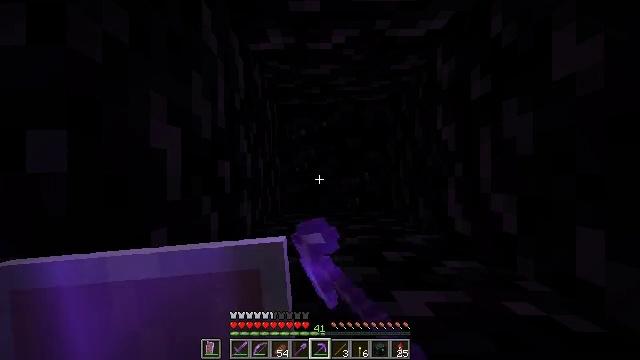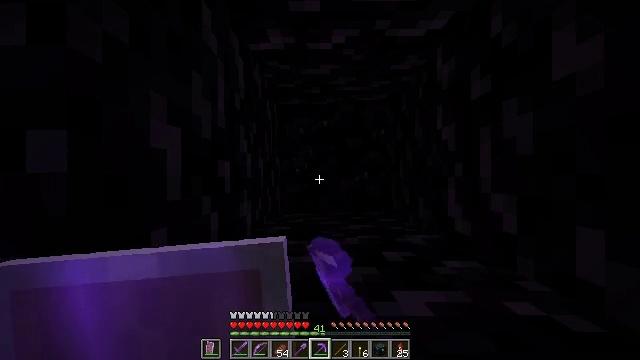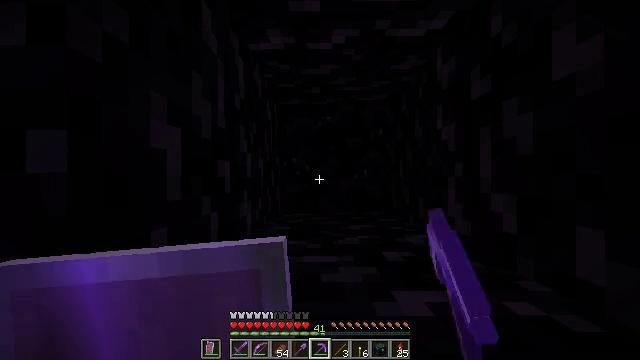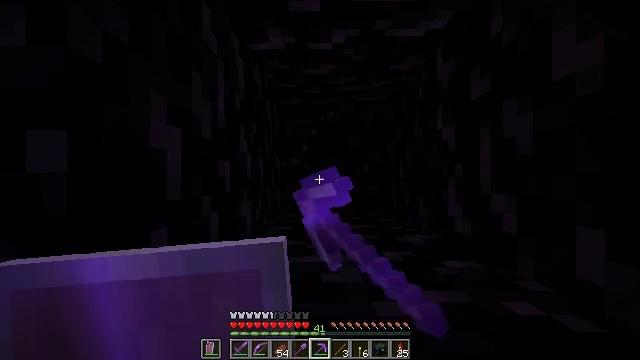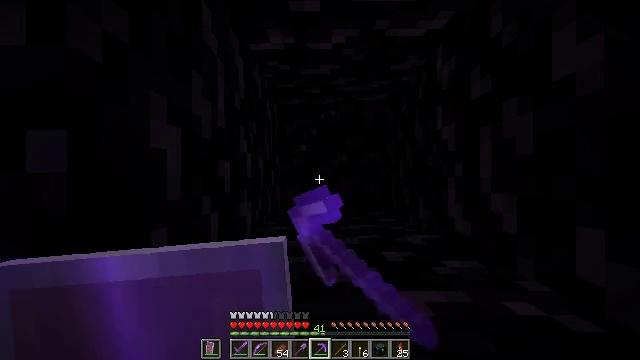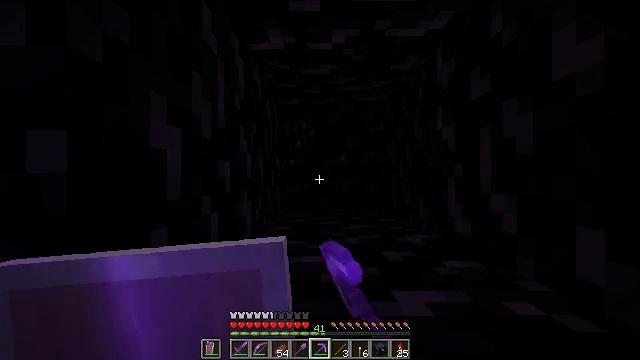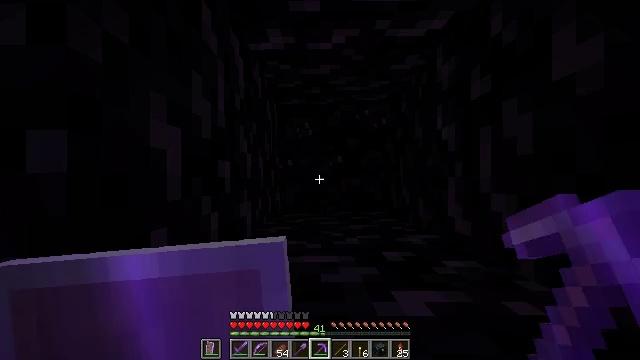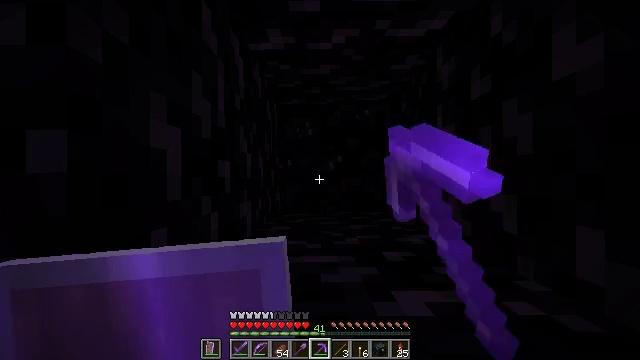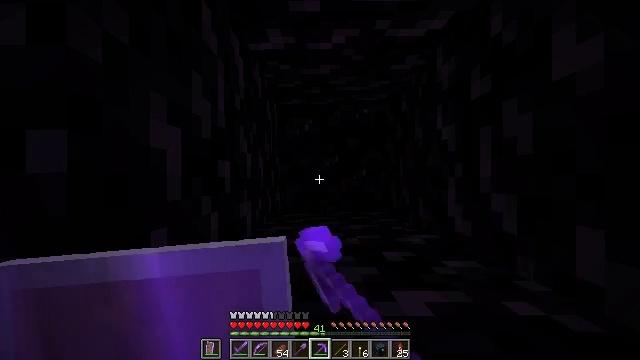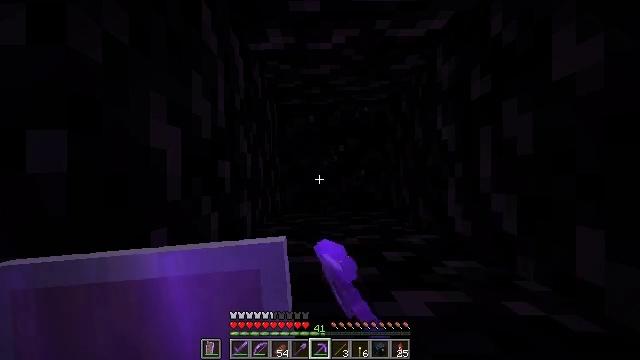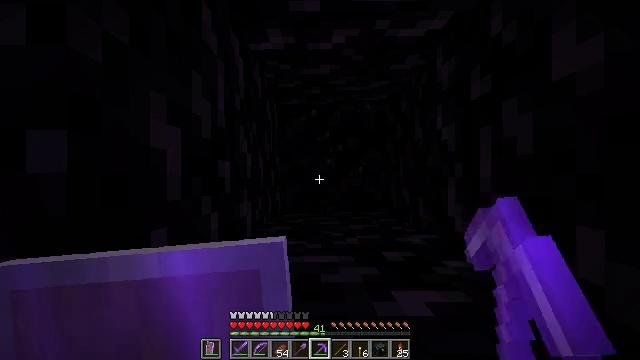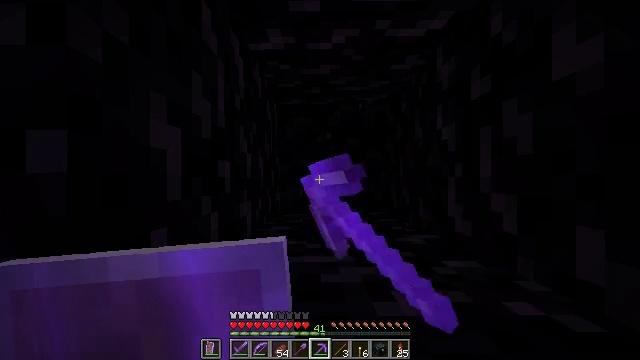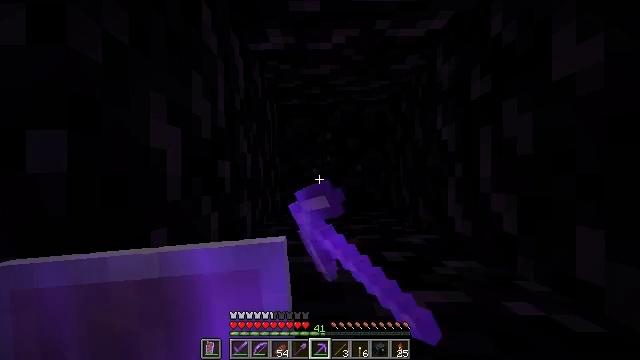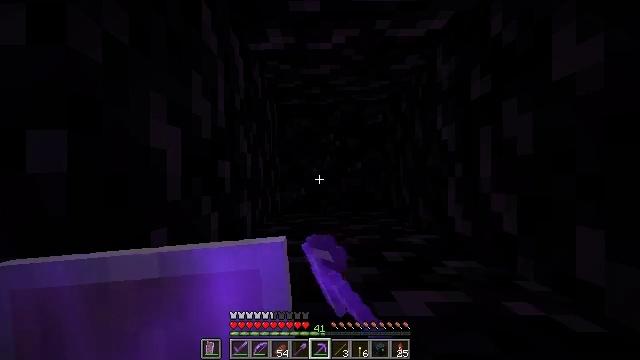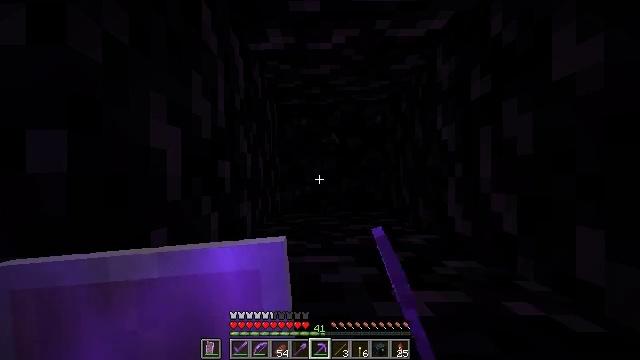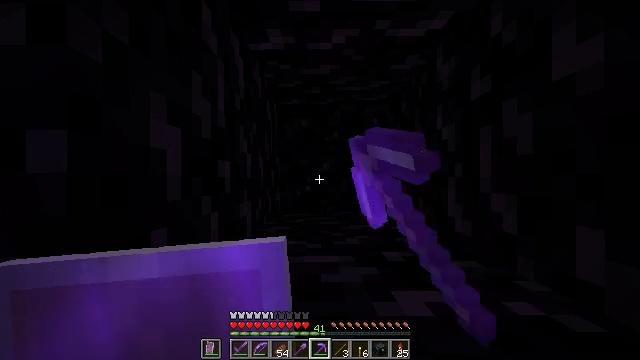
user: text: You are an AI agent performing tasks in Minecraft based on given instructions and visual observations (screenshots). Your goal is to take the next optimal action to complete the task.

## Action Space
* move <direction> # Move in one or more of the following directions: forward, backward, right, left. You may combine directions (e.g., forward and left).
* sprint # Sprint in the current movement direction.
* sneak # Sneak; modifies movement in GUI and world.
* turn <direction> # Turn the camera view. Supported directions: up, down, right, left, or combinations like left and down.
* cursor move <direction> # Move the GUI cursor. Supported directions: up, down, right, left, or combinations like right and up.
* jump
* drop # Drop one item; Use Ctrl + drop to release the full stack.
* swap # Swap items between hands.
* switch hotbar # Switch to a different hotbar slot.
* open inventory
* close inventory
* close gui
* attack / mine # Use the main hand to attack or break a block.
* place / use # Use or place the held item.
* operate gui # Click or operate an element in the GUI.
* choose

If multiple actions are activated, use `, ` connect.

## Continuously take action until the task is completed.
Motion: motion action
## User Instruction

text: Mine the tough obsidian.
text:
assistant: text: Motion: attack / mine
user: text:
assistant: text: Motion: attack / mine
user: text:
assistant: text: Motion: attack / mine
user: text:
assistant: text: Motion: attack / mine
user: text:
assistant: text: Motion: attack / mine
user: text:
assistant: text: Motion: attack / mine
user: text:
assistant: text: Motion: attack / mine
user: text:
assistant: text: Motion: attack / mine
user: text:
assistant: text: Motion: attack / mine
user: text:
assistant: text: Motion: attack / mine
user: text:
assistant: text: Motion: attack / mine
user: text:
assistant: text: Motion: attack / mine
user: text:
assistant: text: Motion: attack / mine
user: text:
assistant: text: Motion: attack / mine
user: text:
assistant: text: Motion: attack / mine
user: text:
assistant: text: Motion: attack / mine
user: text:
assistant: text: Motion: attack / mine
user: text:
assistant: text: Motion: attack / mine
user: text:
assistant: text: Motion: attack / mine
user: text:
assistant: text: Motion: attack / mine
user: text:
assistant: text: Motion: attack / mine
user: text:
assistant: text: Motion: attack / mine
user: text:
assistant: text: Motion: attack / mine
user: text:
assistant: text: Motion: attack / mine
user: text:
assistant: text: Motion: attack / mine
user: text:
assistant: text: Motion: attack / mine
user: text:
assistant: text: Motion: attack / mine
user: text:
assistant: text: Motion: attack / mine
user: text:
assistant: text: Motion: attack / mine
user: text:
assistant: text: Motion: attack / mine